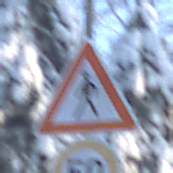
Verkehrszeichen: FussgaengerRechts
Zusatzzeichen unten: Geschwindigkeit50
Umgebung: Outdoor, Nature
Tageszeit: MorningAfternoon
Wetter: Clear
Licht: Natural
Jahreszeit: Winter
Kontrast: LowContrast